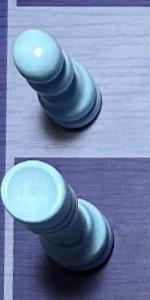
Label: Rook_White